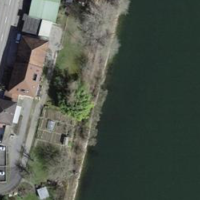
EUNIS habitat code: 15
Species observed at this site:
Galeopsis tetrahit